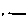
Label: line